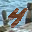
Label: 4